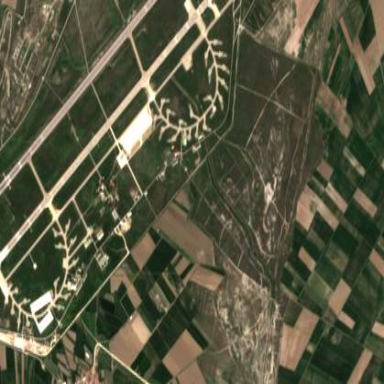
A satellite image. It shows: Military airfield located within larger aerodrome area.